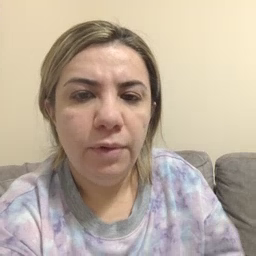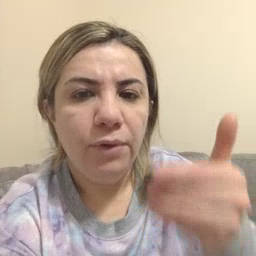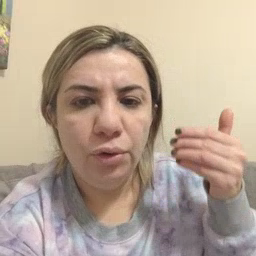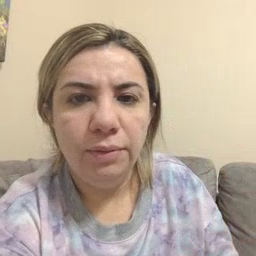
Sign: before